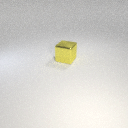
large yellow metal cube